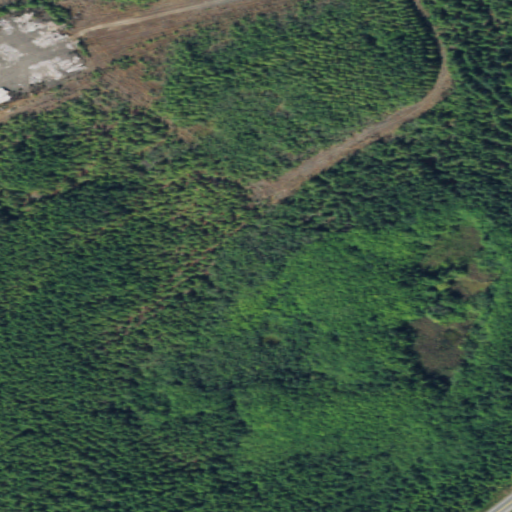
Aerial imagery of valley in Washington named Sol Duc Valley containing evergreen forest, grassland, shrub, open development, and low intensity development